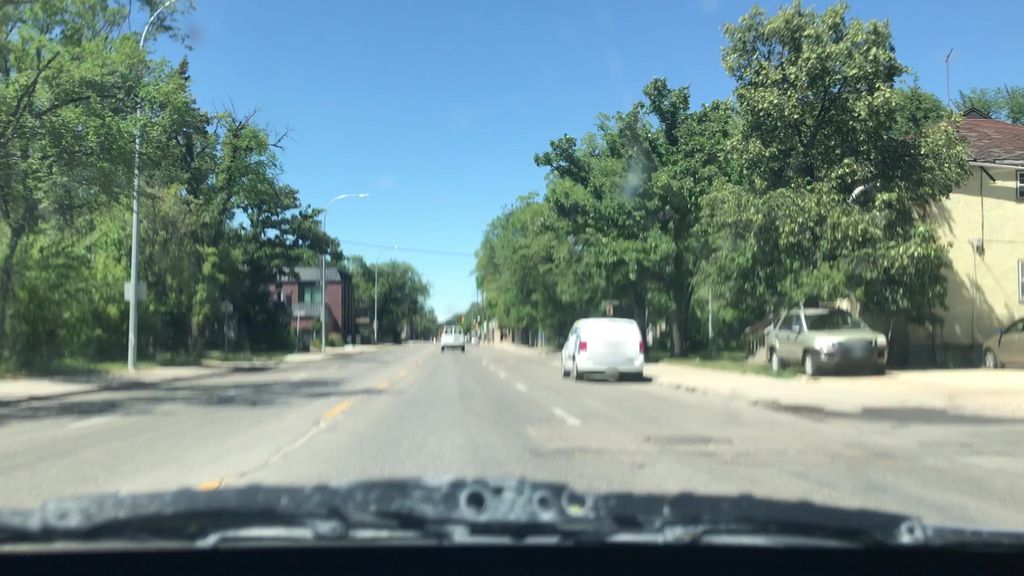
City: winnipeg